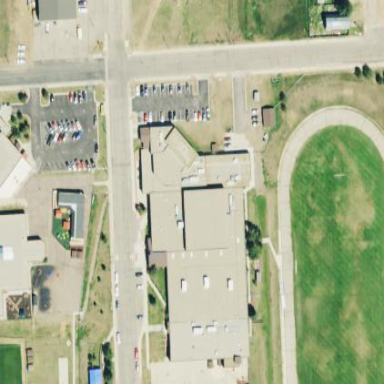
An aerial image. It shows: School building.